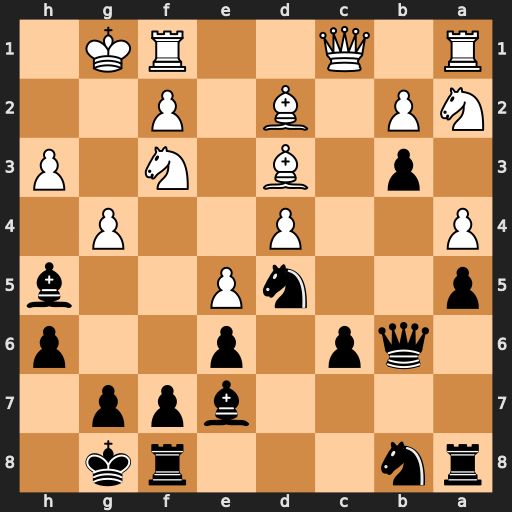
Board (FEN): rn3rk1/4bpp1/1qp1p2p/p2nP2b/P2P2P1/1p1B1N1P/NP1B1P2/R1Q2RK1
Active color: b
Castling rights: -
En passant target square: -
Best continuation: Bg6 Bxg6 fxg6